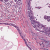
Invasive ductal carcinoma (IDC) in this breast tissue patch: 1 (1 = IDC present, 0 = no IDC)